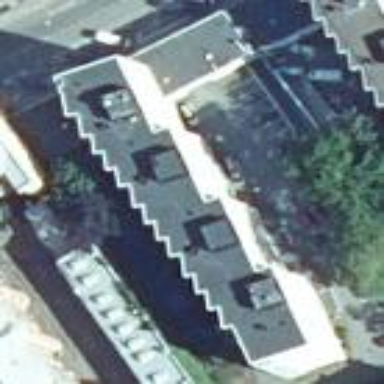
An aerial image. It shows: White apartment building with flat tar paper roof.